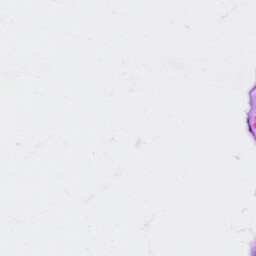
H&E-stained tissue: Ovarian